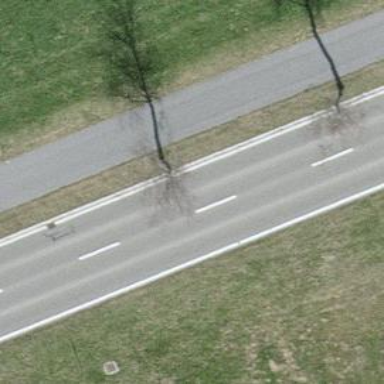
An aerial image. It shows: Urban area with trees.